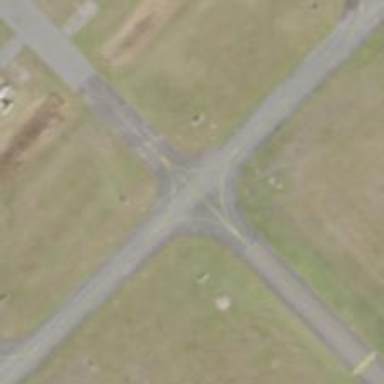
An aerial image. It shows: Image of taxiway at airport.